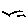
Label: bird